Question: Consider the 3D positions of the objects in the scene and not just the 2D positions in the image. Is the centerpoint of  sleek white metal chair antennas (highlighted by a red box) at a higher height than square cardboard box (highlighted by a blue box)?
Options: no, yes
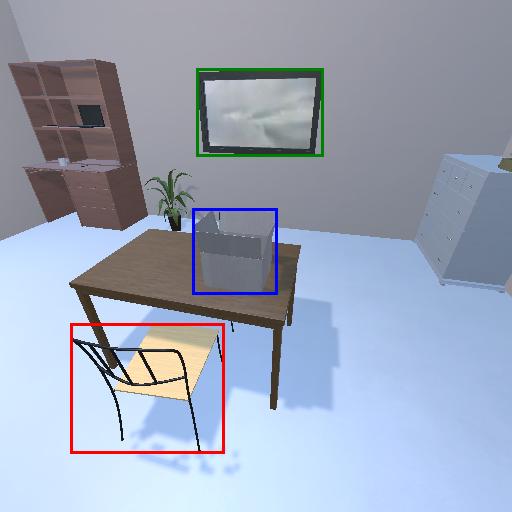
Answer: no